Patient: sex M, age 55
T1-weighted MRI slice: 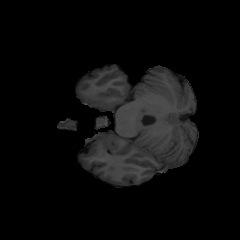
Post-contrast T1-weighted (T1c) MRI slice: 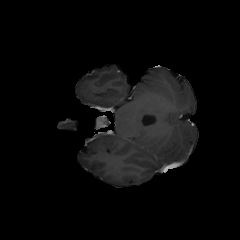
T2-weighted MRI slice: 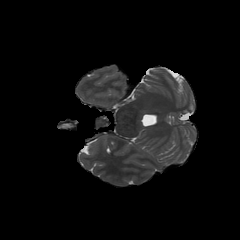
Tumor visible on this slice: no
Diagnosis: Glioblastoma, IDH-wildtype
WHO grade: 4